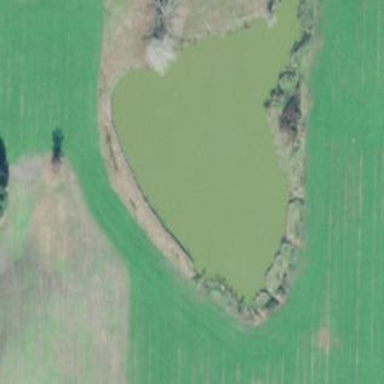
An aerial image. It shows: Pond with natural water.